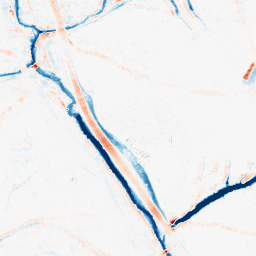
Category: morphological
Decomposition family: morphological_ellipse
Decomposition parameters: operation: average
width: 10
height: 10
Upsampling method: sinc_blackman
Upsampling parameters: scale: 2
kernel_size: 8
Upsampling scale: 2